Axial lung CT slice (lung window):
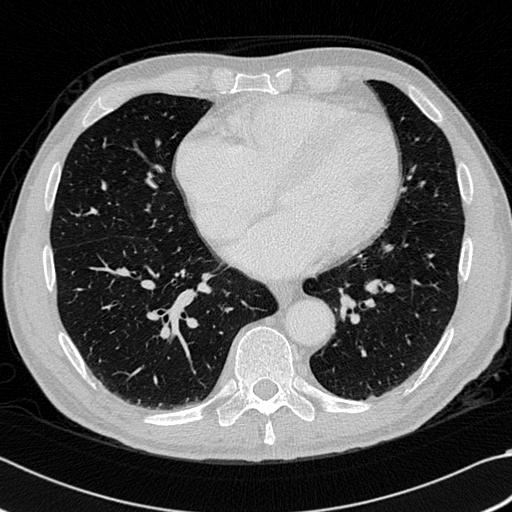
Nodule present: no